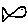
Label: fish